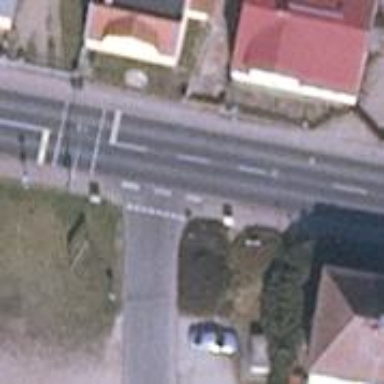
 there is cycle track on the right side."